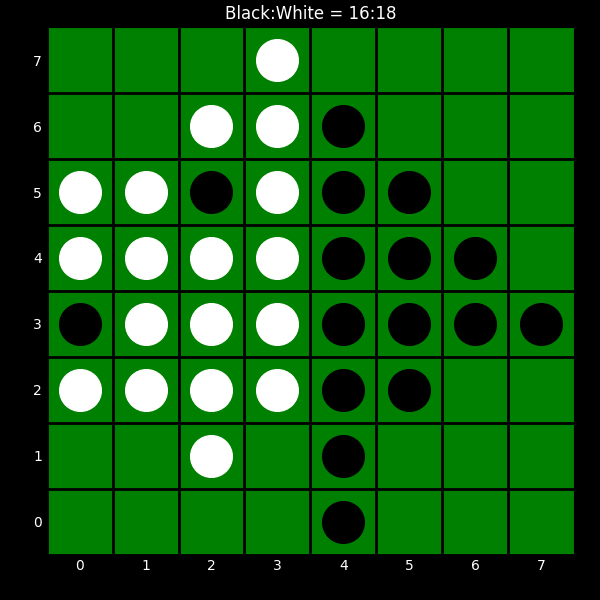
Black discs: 16
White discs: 18